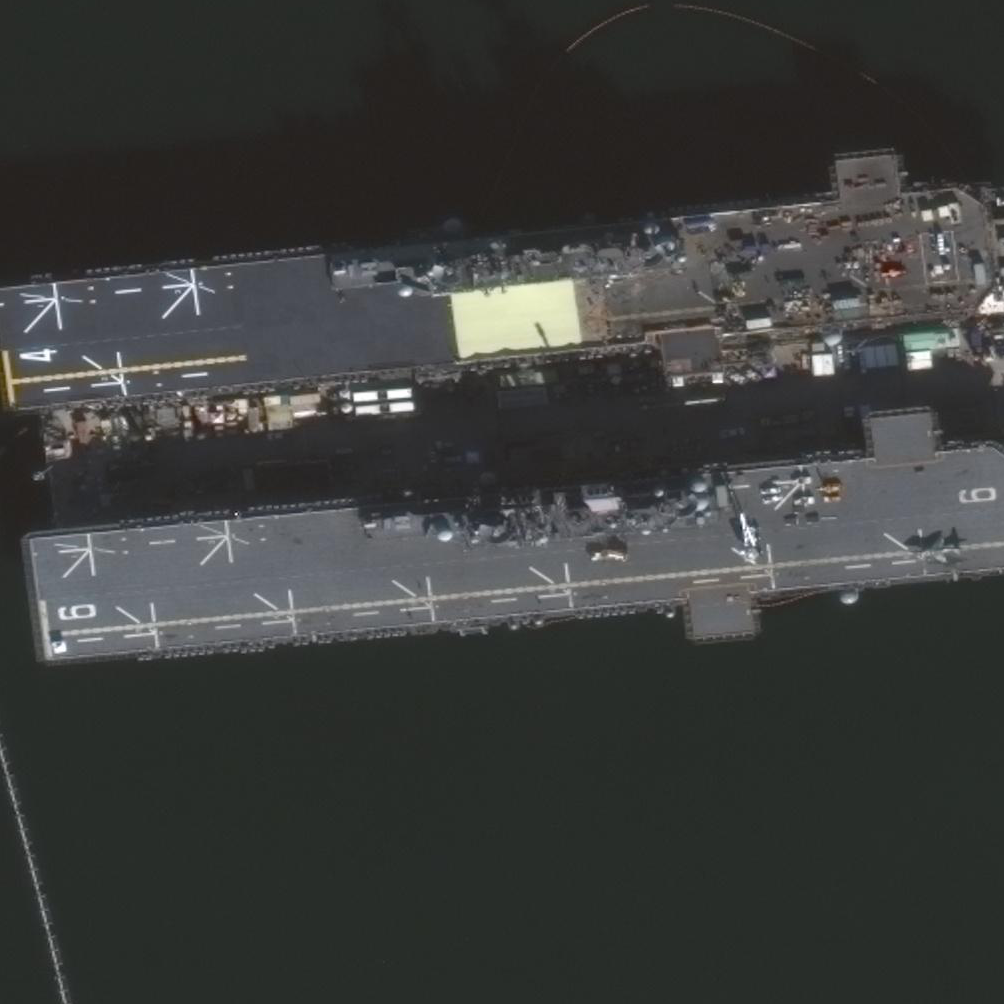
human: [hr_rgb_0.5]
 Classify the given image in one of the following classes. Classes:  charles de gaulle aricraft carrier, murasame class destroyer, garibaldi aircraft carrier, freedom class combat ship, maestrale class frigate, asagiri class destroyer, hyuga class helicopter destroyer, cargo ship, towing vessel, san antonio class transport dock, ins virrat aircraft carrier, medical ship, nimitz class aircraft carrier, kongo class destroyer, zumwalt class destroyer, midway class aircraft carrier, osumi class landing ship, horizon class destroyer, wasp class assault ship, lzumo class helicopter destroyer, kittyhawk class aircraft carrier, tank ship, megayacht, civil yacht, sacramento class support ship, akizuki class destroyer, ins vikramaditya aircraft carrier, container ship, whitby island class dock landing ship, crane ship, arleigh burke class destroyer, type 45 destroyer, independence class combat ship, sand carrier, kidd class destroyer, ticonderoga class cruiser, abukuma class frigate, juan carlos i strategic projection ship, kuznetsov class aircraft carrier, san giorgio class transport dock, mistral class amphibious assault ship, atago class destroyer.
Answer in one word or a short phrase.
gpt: Wasp class assault ship